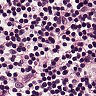
Metastatic tissue present: no